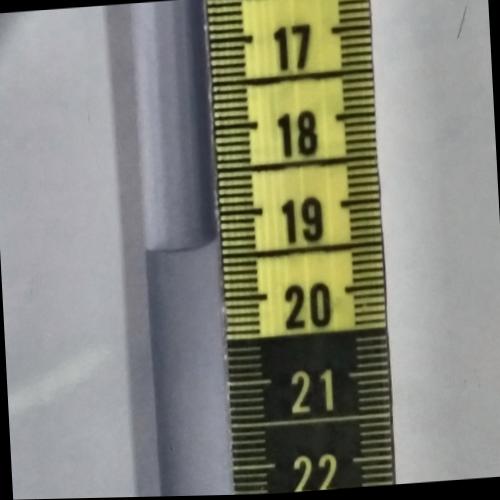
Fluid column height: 19.3 cm